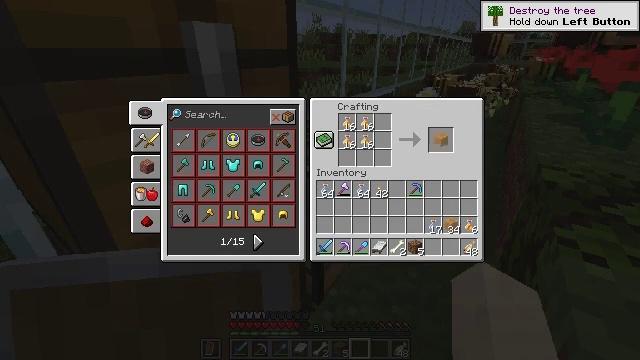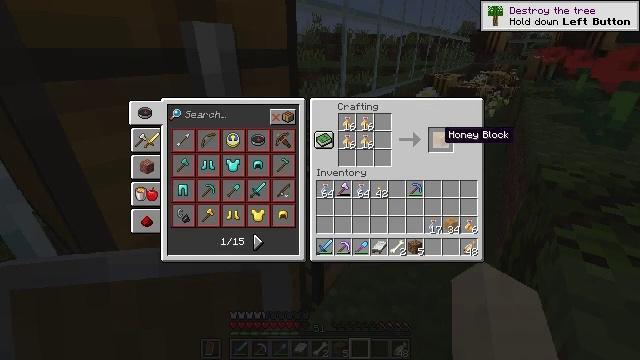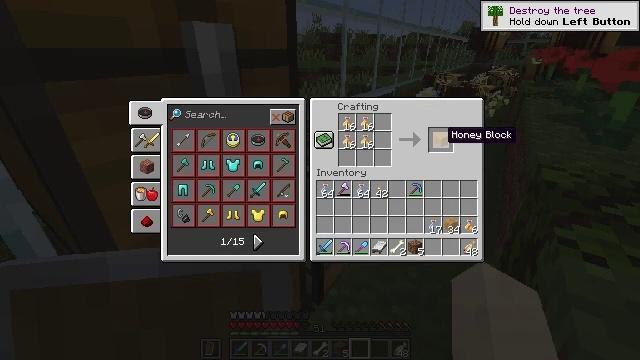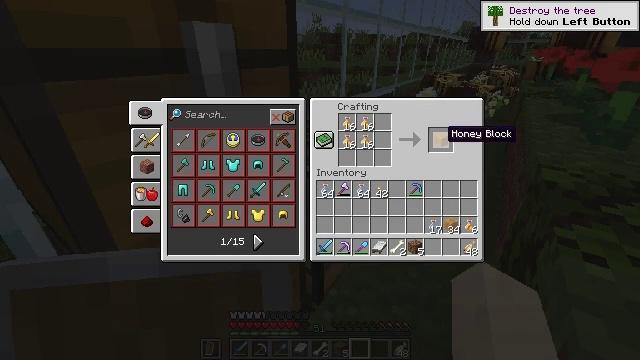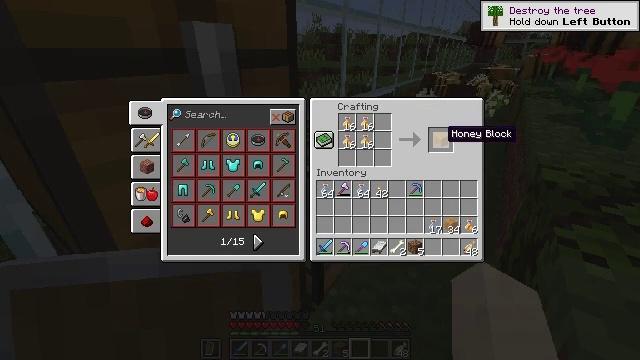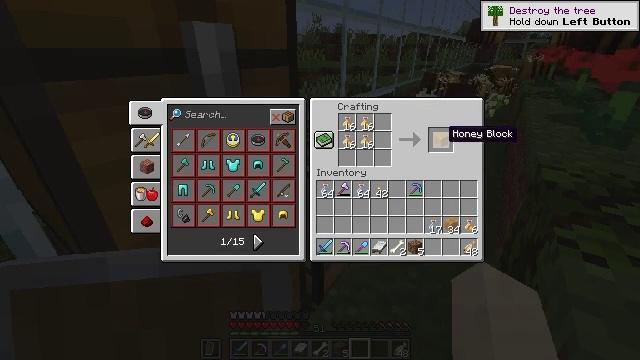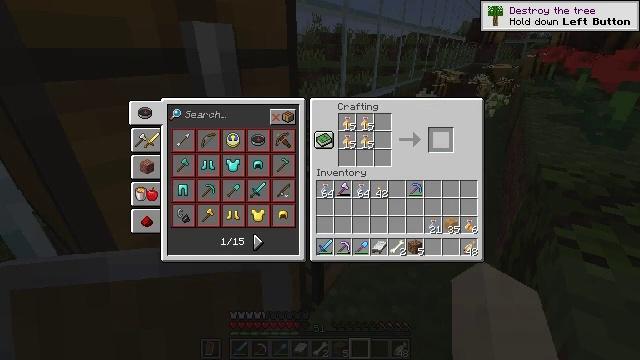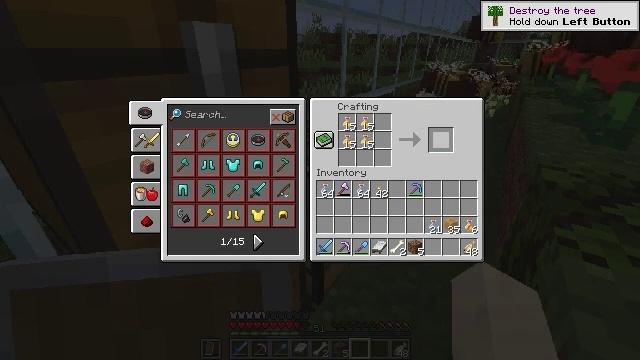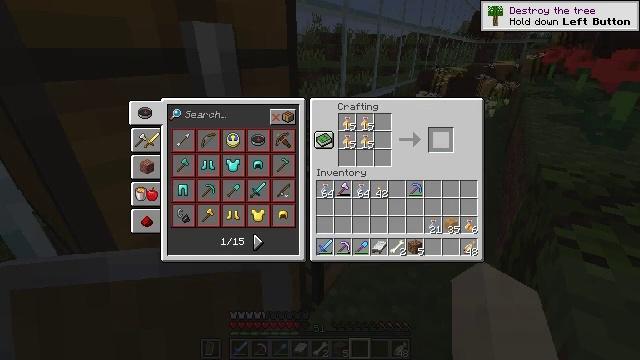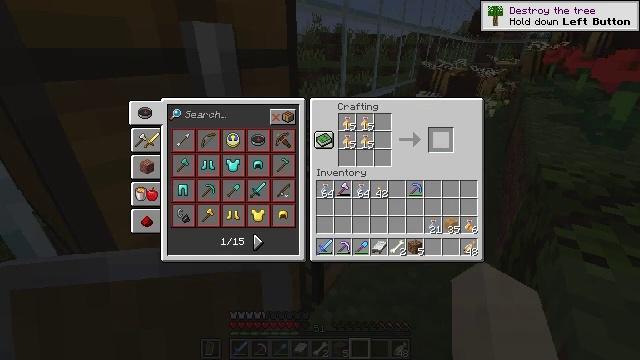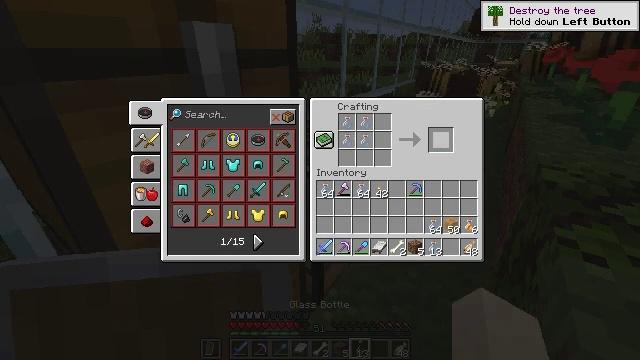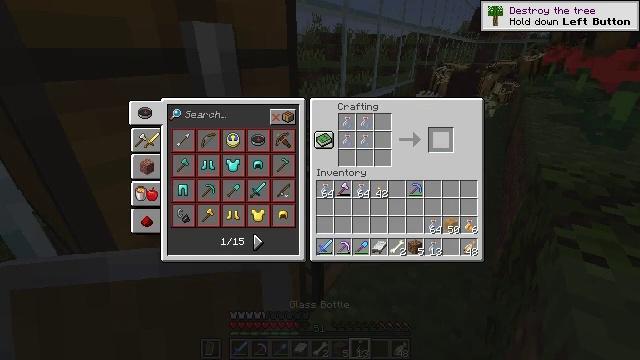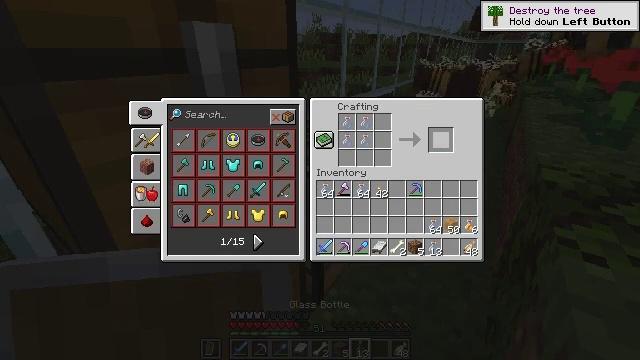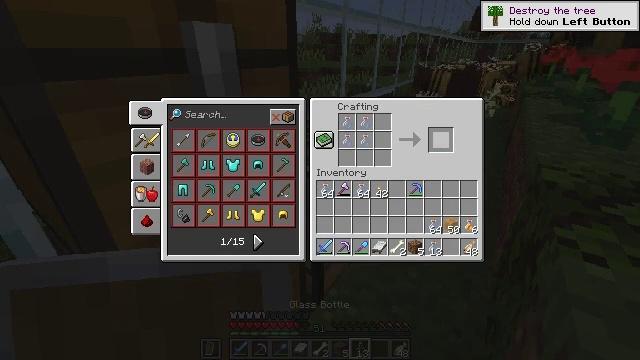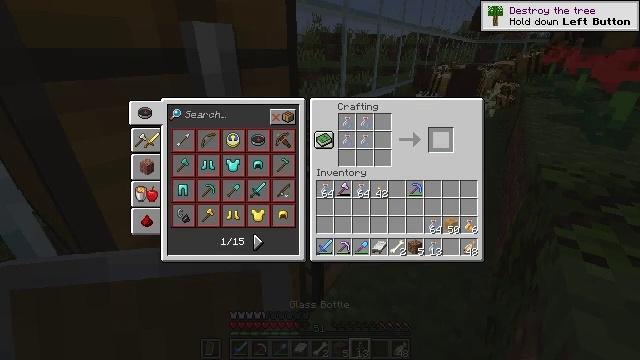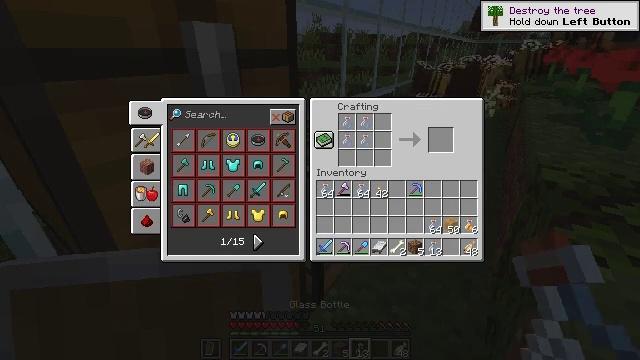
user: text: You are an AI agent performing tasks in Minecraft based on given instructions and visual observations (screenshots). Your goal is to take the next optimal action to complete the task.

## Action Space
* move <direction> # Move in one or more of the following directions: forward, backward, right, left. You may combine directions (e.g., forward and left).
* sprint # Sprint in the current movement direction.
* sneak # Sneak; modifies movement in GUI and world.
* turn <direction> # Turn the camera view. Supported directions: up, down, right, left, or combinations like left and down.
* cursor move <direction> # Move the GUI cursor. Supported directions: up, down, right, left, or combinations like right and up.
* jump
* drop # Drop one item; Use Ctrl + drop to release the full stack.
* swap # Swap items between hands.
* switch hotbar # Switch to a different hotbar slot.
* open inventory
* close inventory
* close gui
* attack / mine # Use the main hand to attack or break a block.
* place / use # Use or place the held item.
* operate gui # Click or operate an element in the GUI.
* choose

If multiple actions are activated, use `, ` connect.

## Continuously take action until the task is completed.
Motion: motion action
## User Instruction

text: Open the crafting table to craft a honey block.
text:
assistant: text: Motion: sneak, cursor move right
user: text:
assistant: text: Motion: sneak
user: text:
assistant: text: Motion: sneak
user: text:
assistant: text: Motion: sneak
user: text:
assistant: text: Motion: sneak
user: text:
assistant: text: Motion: sneak, choose
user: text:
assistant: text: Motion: sneak, choose
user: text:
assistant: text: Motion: sneak
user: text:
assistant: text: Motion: sneak
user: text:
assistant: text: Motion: sneak
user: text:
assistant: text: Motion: sneak
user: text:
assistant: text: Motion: sneak
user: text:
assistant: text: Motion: no_op
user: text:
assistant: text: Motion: no_op
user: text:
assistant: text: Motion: cursor move right and down
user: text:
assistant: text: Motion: cursor move right and down
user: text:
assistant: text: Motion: cursor move down
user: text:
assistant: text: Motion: no_op
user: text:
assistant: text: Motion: no_op
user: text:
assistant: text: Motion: no_op
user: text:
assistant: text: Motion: no_op
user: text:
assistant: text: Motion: no_op
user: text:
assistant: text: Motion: no_op
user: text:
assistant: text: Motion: no_op
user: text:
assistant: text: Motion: no_op
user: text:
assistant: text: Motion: no_op
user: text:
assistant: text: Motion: close inventory
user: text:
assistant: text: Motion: turn left and down, close inventory
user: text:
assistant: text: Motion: turn left and down
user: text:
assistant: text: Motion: turn left and down